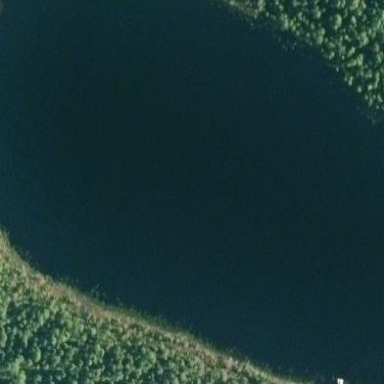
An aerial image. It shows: Serene pond surrounded by nature.